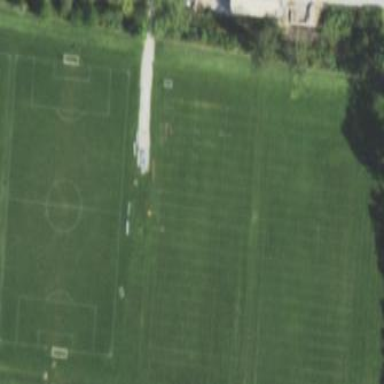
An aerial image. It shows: Soccer pitch designated for leisure and sports activities.